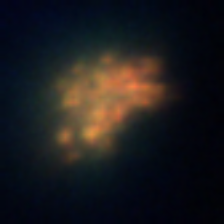
Taxon: Unknown_detritus
Group: Unknown